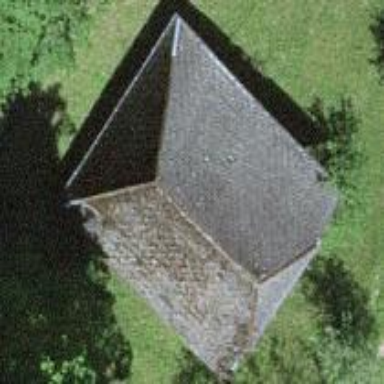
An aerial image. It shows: Rural barn.